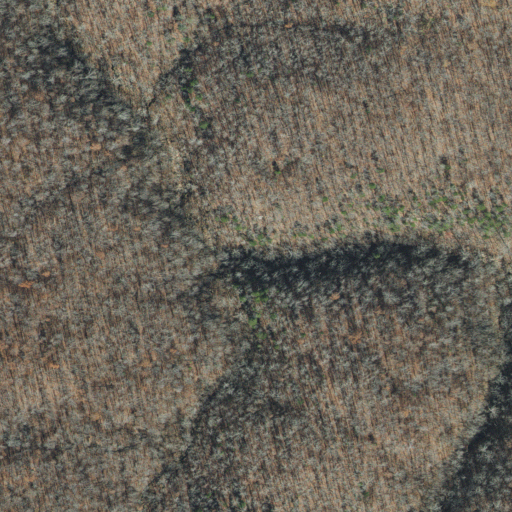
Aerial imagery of valley in Arkansas named Silbey Cove containing only deciduous forest